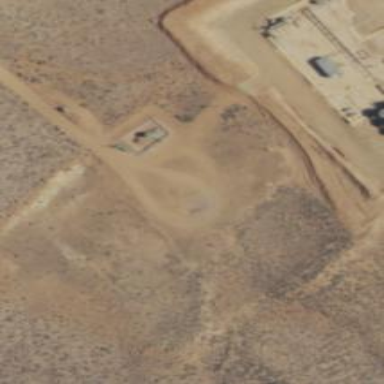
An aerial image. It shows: Storage tank that is man-made.